Interaction volume radius: 10 \u00c5
Interaction volume height: 10 \u00c5
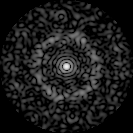
Disorder parameter: 0.8444